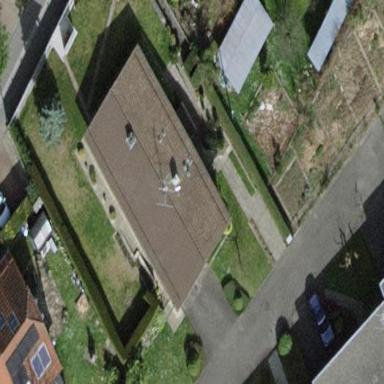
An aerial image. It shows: Garden surrounded by fence.